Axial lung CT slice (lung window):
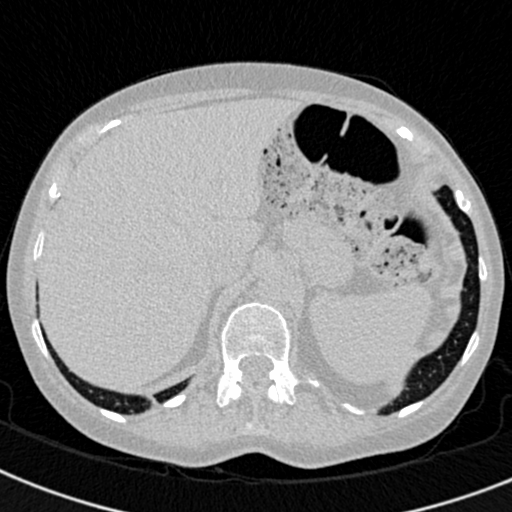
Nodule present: no